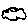
Label: cloud